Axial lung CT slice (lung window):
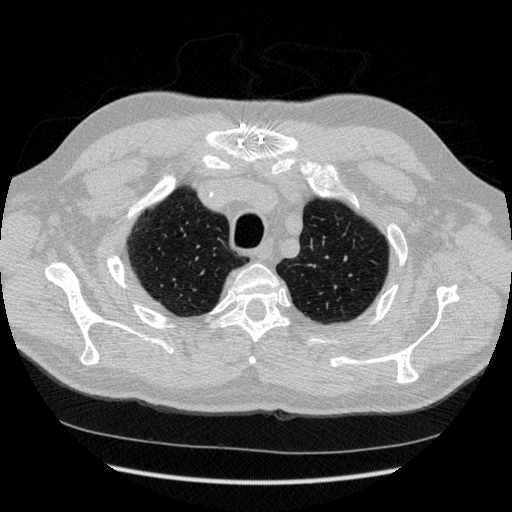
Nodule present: no